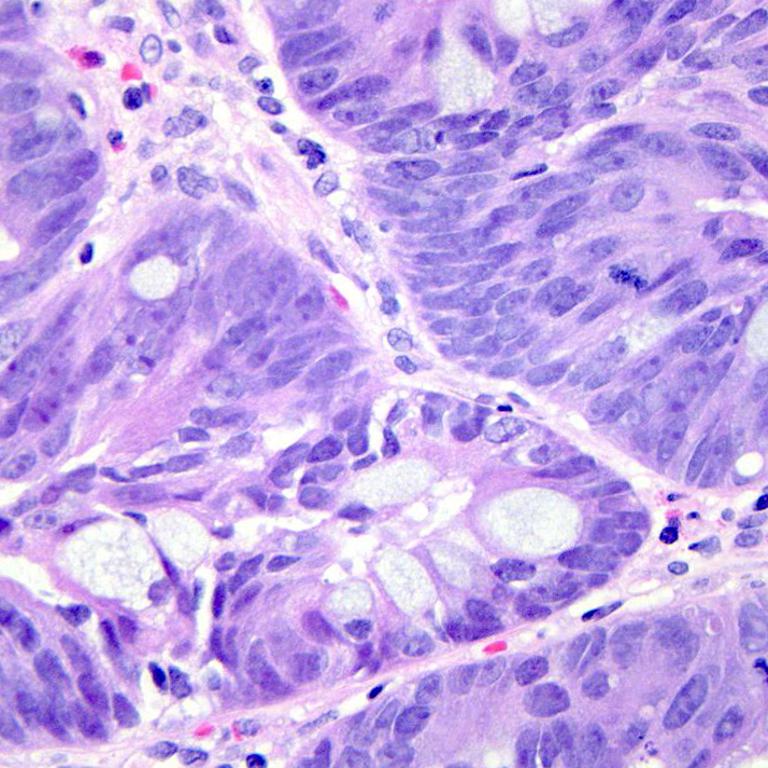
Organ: colon
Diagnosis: adenocarcinomas